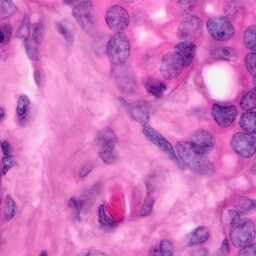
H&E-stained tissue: Pancreatic